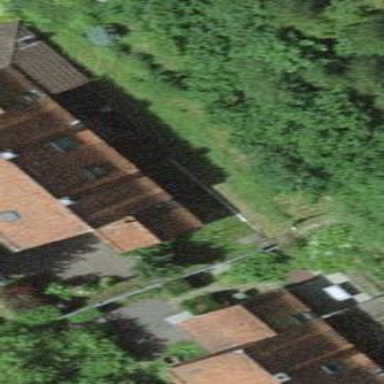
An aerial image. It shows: Semi-detached house.